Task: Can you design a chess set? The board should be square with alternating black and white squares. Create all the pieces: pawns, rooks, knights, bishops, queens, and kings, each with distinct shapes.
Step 4666:
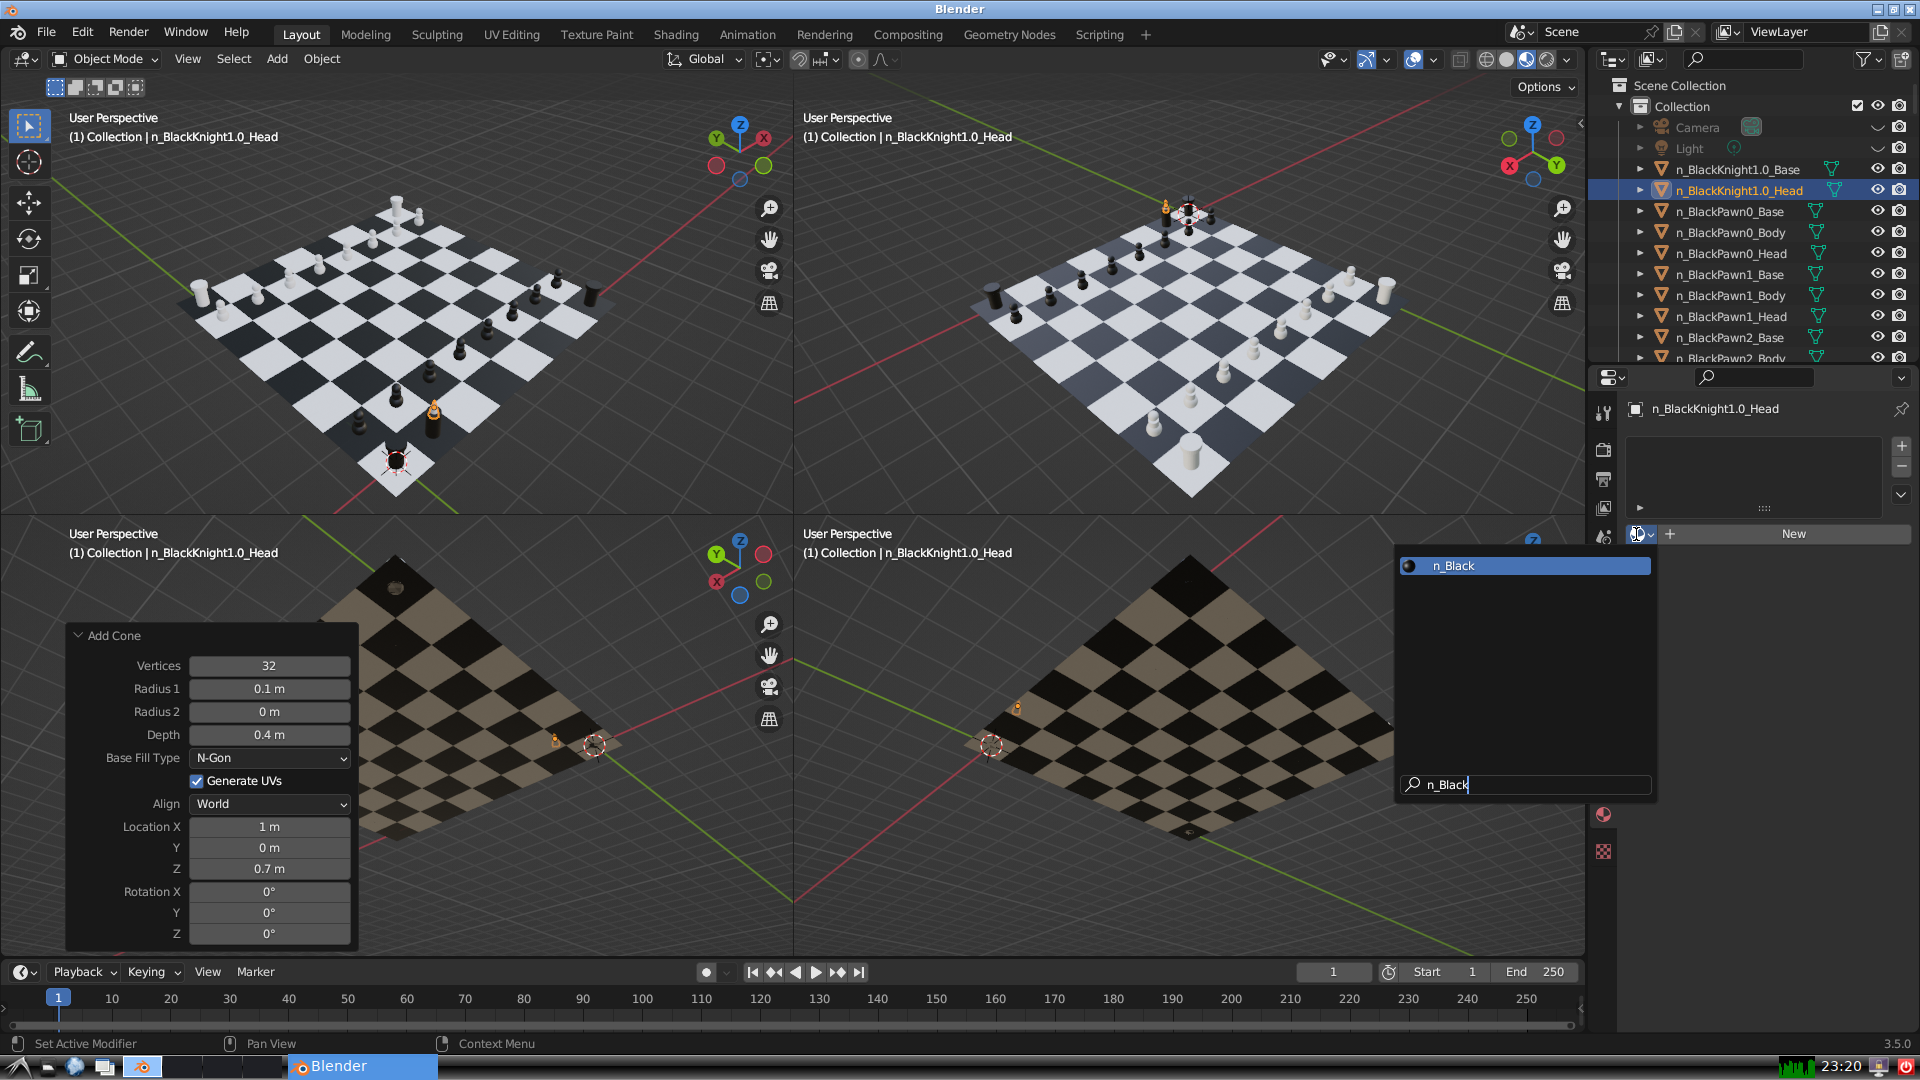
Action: {"key_press": ['Return']}